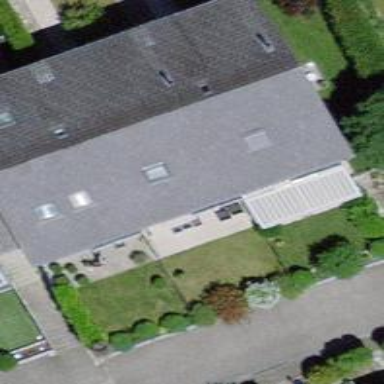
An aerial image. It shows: Terrace-style building with gabled roof.